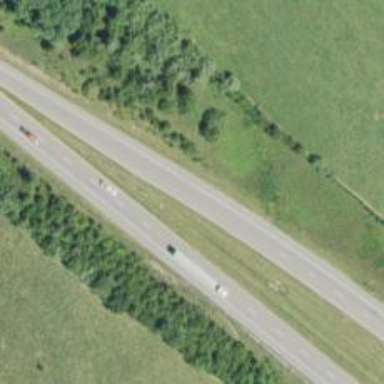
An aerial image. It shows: Trunk highway with expressway features.